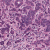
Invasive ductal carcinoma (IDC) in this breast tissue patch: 1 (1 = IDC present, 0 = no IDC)